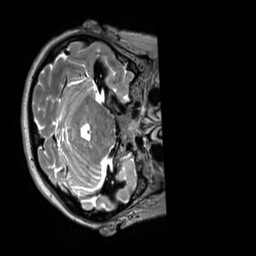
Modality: T2w
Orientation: axial
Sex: female
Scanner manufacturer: siemens
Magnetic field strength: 3 T
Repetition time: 3.2 s
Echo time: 0.409 s